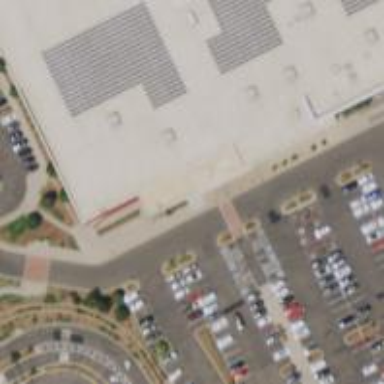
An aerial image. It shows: Parking space is available.